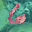
Label: 6